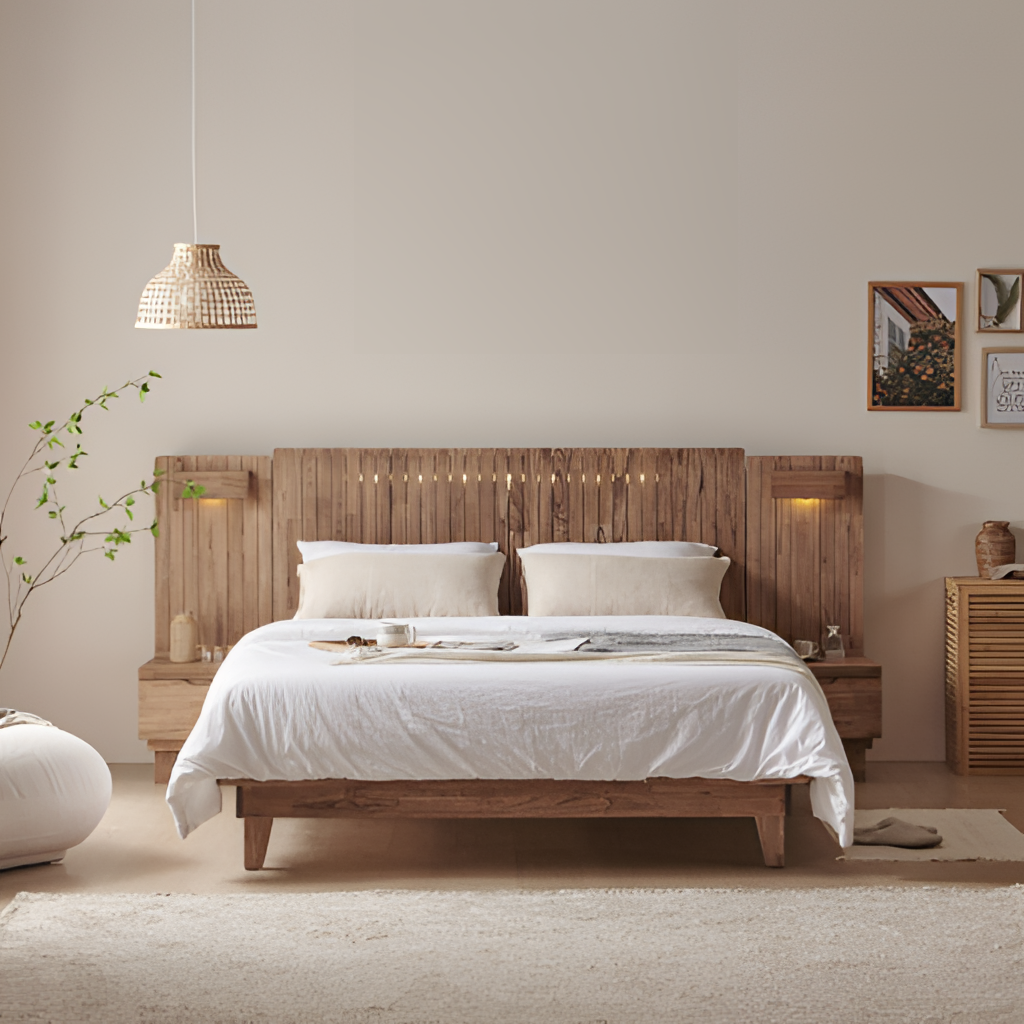
wood illuminated headboard bed, bedroom, minimalist, beige paint wallpaper, with solid pattern, beige wood flooring, with plank pattern